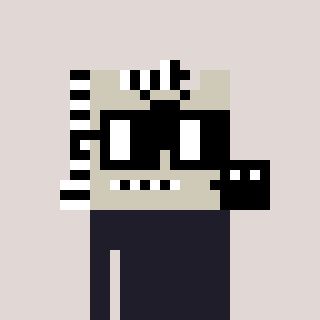
a pixel art character with square black glasses, a zebra-shaped head and a computerblue-colored body on a warm background